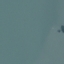
Label: SeaLake